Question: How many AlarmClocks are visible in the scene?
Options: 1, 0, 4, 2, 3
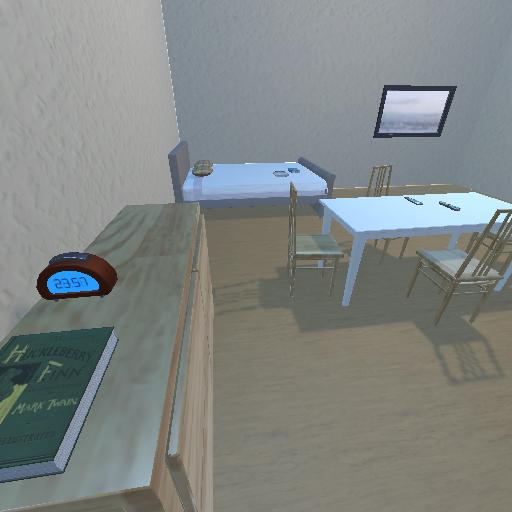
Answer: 1